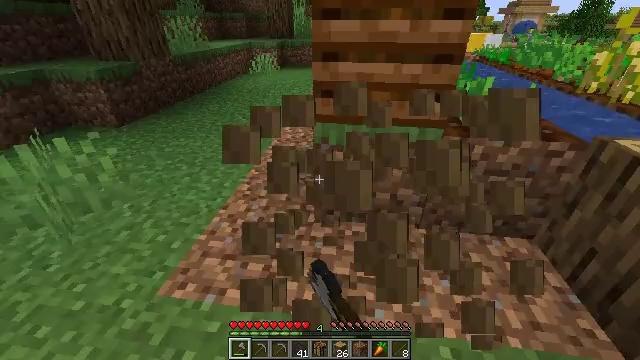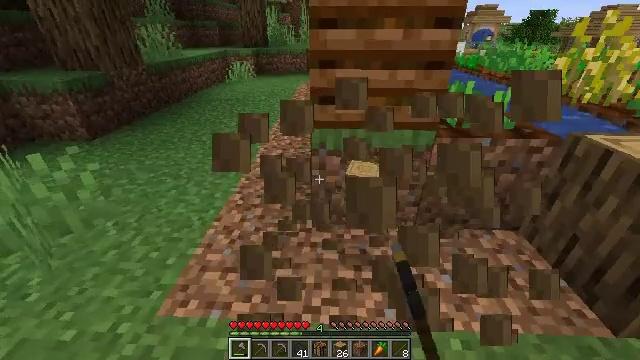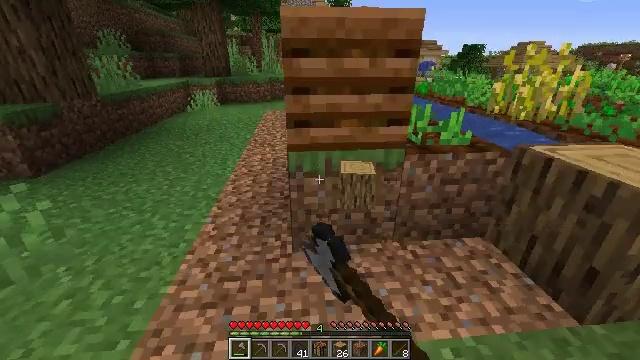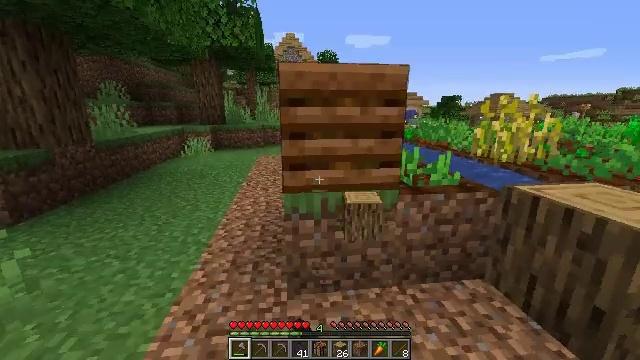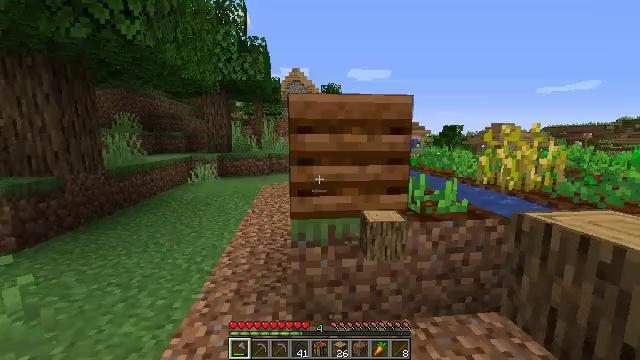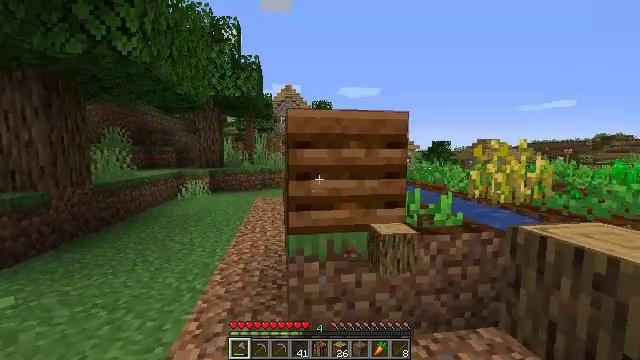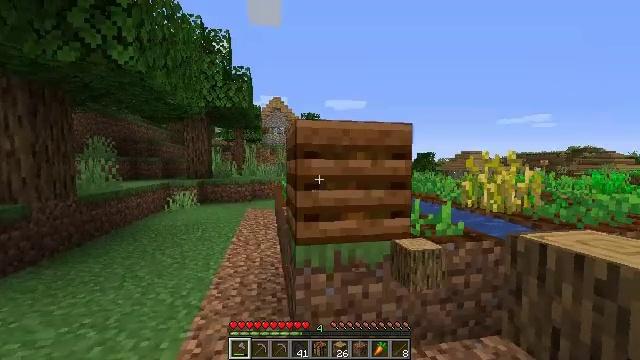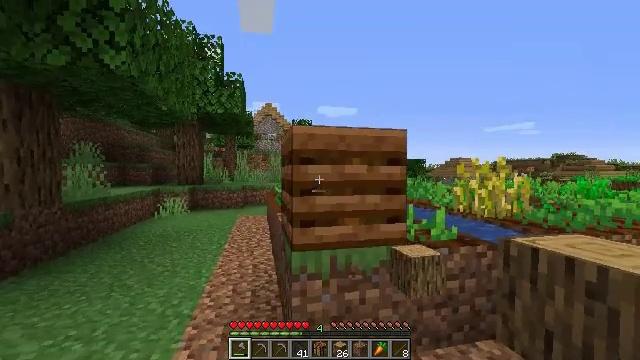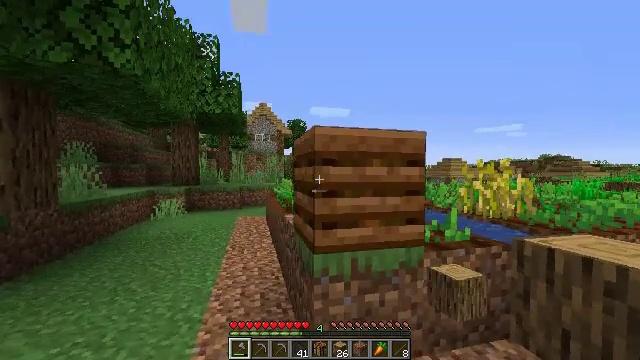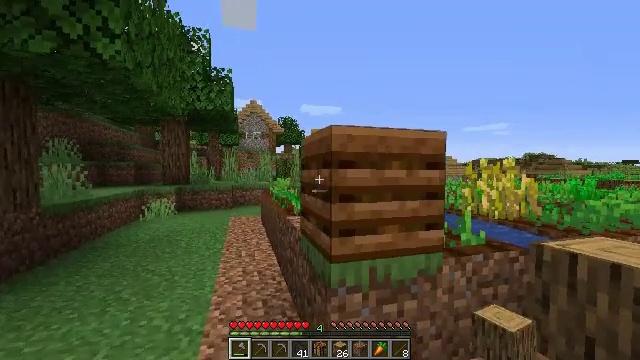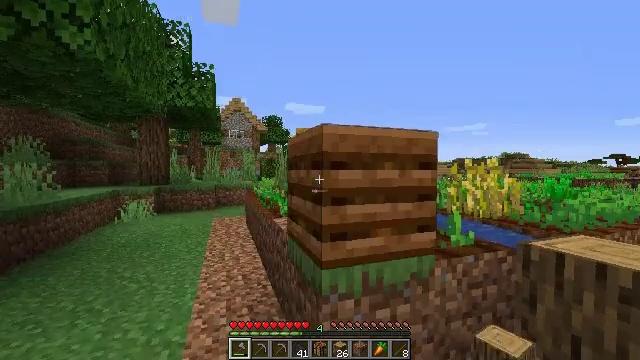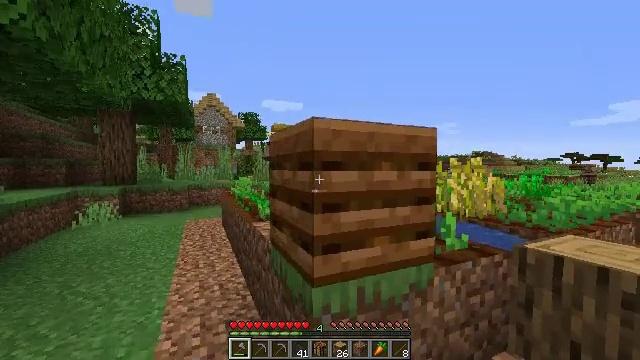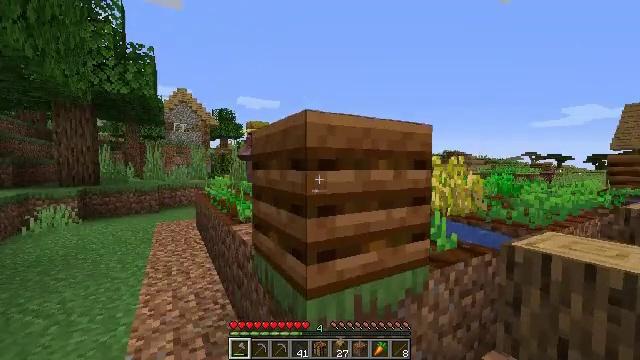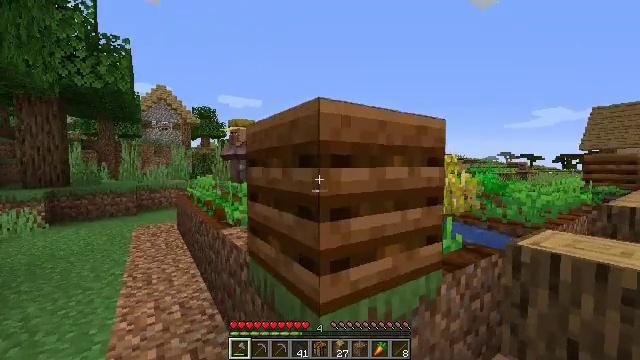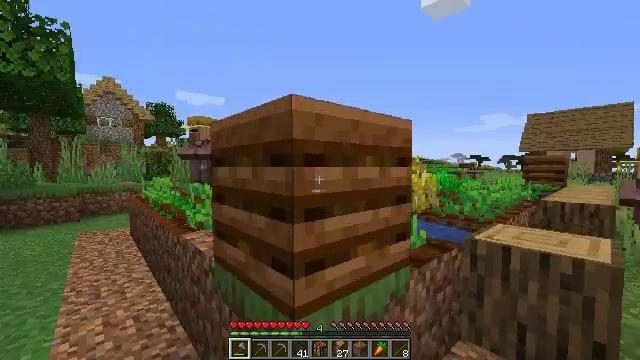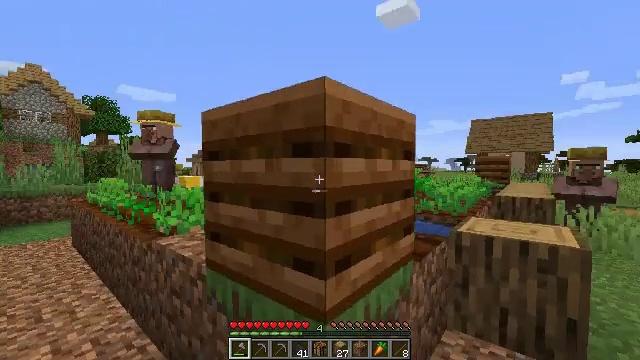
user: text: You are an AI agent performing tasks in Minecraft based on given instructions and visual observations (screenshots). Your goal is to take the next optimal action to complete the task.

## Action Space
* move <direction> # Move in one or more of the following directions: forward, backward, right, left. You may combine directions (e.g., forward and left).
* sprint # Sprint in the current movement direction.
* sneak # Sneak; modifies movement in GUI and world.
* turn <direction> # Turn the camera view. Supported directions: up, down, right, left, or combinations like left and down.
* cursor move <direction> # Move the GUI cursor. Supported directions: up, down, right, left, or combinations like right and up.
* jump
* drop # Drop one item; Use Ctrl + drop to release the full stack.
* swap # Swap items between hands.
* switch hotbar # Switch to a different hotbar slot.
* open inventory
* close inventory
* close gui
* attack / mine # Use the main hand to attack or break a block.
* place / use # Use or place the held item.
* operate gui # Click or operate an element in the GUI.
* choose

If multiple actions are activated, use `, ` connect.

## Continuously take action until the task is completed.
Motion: motion action
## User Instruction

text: Remove the existing composter.
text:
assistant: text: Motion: turn right and up, attack / mine
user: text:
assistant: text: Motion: turn right and up, attack / mine
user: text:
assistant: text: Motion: turn right and up
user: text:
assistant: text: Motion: turn up
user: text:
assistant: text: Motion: move left, turn right and up
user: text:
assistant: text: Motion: move left, turn right and up
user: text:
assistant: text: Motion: move left, turn right and up
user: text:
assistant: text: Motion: move forward and move left, turn right
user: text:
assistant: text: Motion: move forward, turn right
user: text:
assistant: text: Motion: move forward, turn right
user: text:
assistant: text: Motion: move forward, turn right
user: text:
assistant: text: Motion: move forward and move left, turn right
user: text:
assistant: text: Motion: move forward and move left, turn right
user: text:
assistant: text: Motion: move left, turn right
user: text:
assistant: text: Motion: move left, turn right
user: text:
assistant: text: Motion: move left, turn right
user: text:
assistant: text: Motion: move left, turn right
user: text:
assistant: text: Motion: move left, turn right
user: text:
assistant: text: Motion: move forward, turn right
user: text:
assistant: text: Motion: move forward, turn right
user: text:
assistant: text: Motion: move forward, turn right, attack / mine
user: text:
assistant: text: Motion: attack / mine
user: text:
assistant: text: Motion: attack / mine
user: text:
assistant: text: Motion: turn right, attack / mine
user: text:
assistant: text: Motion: attack / mine
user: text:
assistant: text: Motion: attack / mine
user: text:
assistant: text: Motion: attack / mine
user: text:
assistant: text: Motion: attack / mine
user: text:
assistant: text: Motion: move right, attack / mine
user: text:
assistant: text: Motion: attack / mine